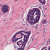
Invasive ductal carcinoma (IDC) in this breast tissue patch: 0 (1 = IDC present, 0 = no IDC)